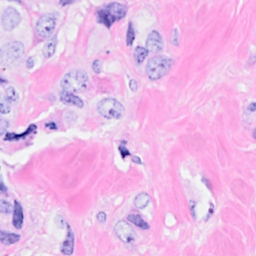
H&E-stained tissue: Breast